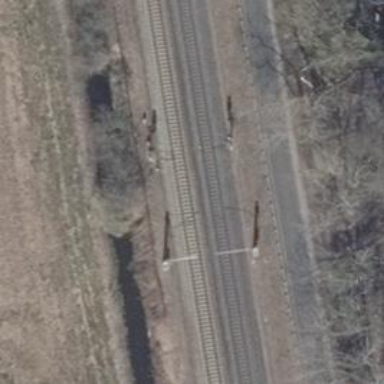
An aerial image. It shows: Railway signal.